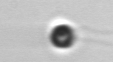
Label: flagellate